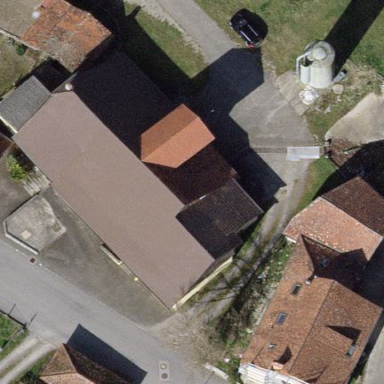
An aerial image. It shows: Farm building.